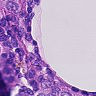
Metastatic tissue present: yes